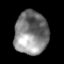
Tissue: prostate
Cell type: T cells
Senescence score: 0.3388
Nuclear area (px): 1420
Mean DAPI intensity: 129.665